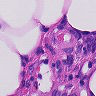
Metastatic tissue present: no